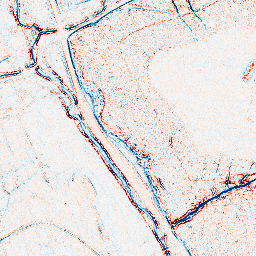
Category: edge_preserving
Decomposition family: bilateral
Decomposition parameters: d: 5
sigma_color: 75
sigma_space: 25
Upsampling method: quadratic
Upsampling parameters: scale: 8
Upsampling scale: 8